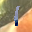
Label: 1